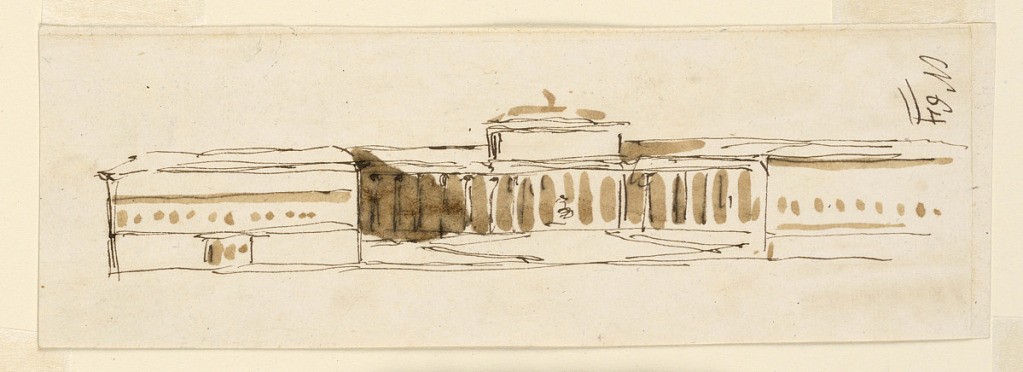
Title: Elevation of a Palace
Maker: Giuseppe Barberi, Italian, 1746–1809
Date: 1746–1809
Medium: Pen and brown ink, brush and brown wash on off-white laid paper, lined
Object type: Drawing
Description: Elevation of a Palace.